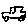
Label: car